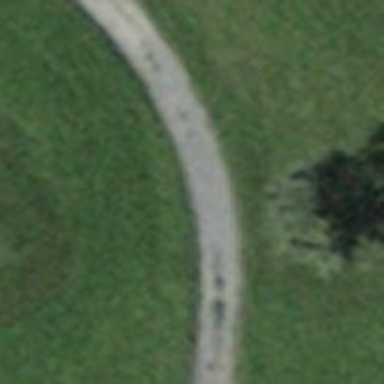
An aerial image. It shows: Designated golf cart path with fine gravel surface. It is service road for golf carts.